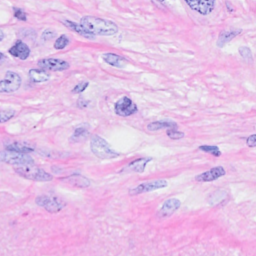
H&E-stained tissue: Breast